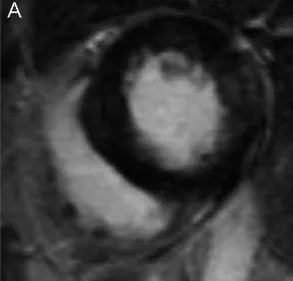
Cardiac MRI showing a marked hypertrophic cardiomyopathy. Balanced Fast Field Echo (bFFE) cine sequence, short axis view.
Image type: radiology (mri)